Question: I'm new to Drupal and don't really know what to look for.
I need to achieve behavior like this:
- - - -
I don't want to use groups for this, because there will be like 100s of users and using groups and permissions will be really annoying.
Available context filters:

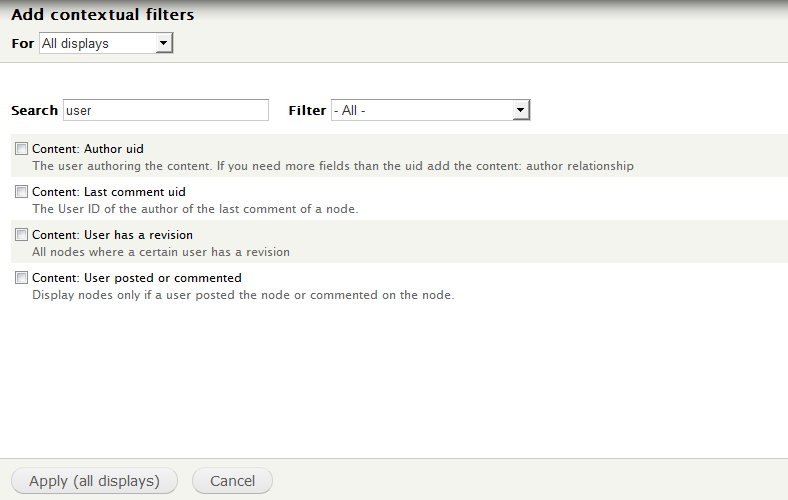
Answer: I fixed it very nasty and ugly way. I've changed 'node.tpl.php' of my theme to have '<article>' section render conditionally:
'''
<?php
$renderContent = TRUE;
$fieldname = 'field_fulltext_user_search';
if (property_exists($node, $fieldname) && array_key_exists($node->language, $node->{$fieldname})) {
$fieldValue = $node->{$fieldname}[$node->language][0]['value'];
if (isset($fieldValue) && $fieldValue) {
// check if content contains current user's name
$safeBody = $body[0]['safe_value'];
$theUser = $user->name;
$renderContent = strpos($safeBody, $theUser)!==false;
}
}
if ($renderContent):
?>
'''
So now, when a node has 'field_fulltext_user_search' field and its value is 'true' then node content is searched for current user name. If it does not exist node is not rendered.
There're probably better solutions to this task but this worked for me fine. If you can think of better one, please let me know.